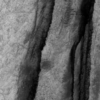
Label: not_dusty